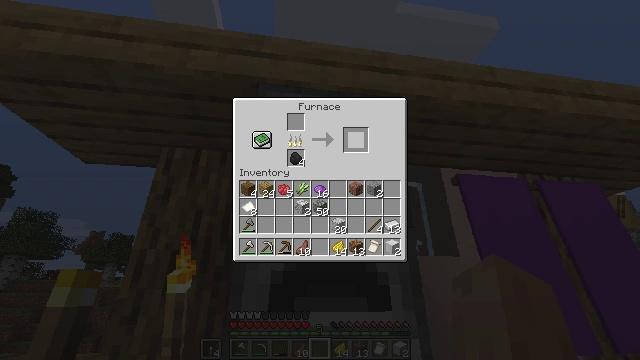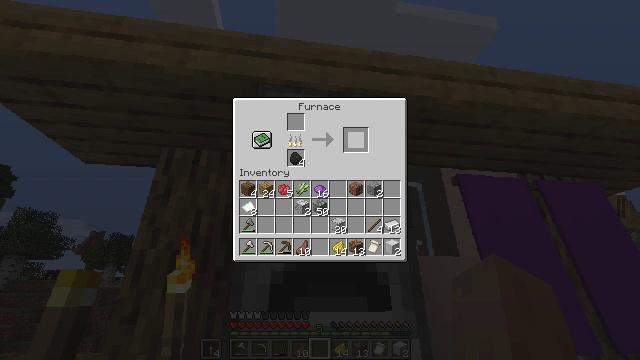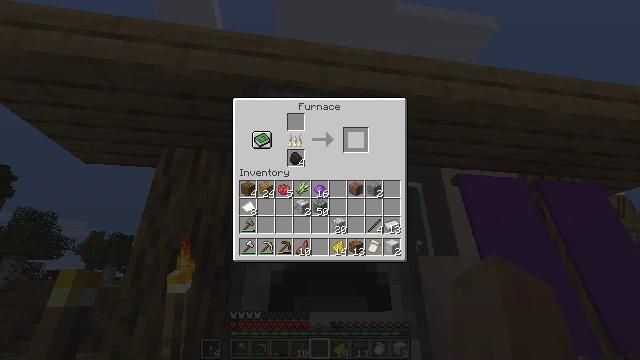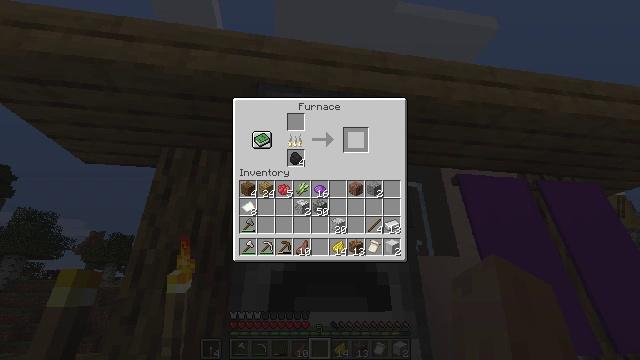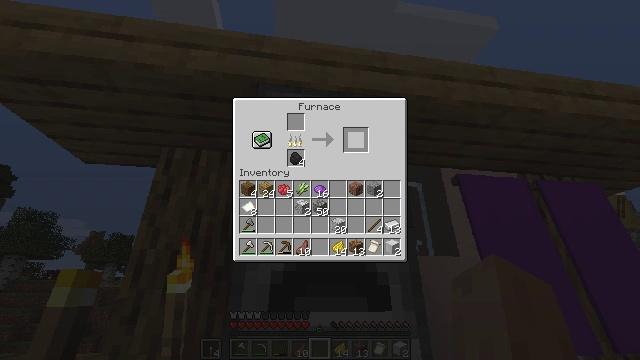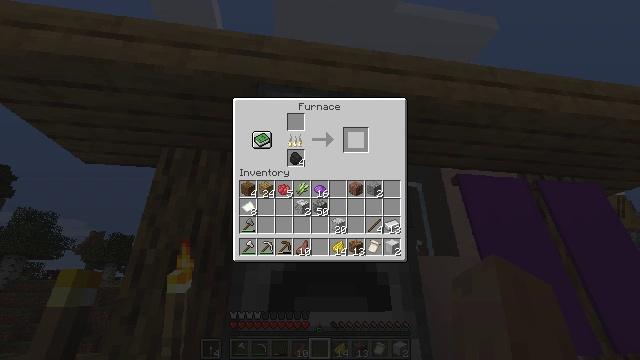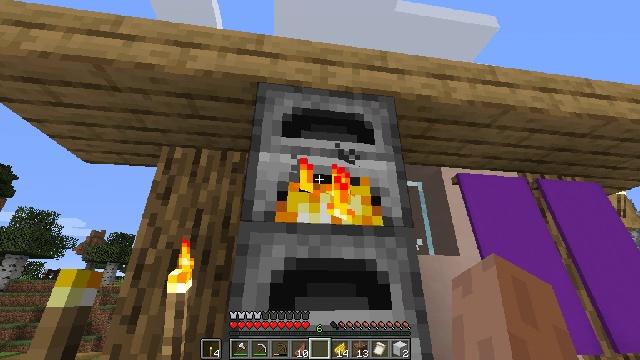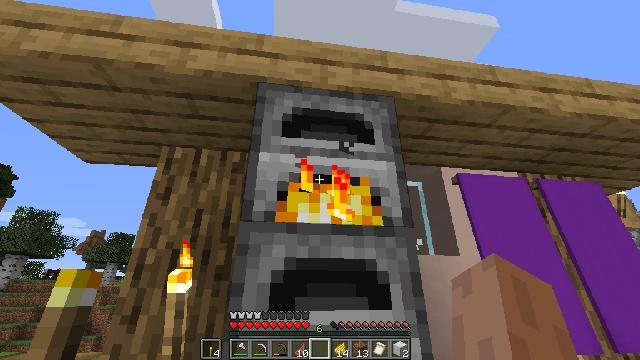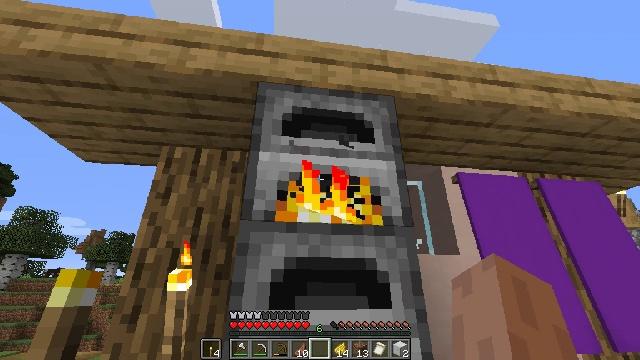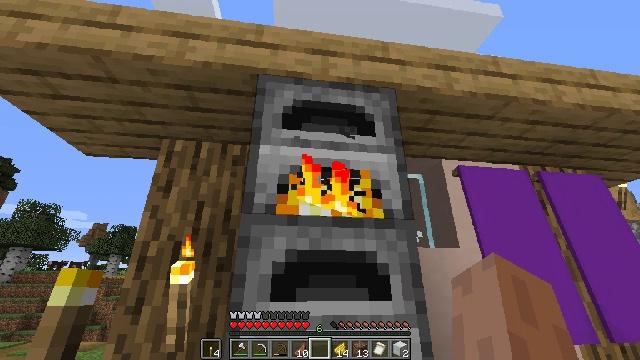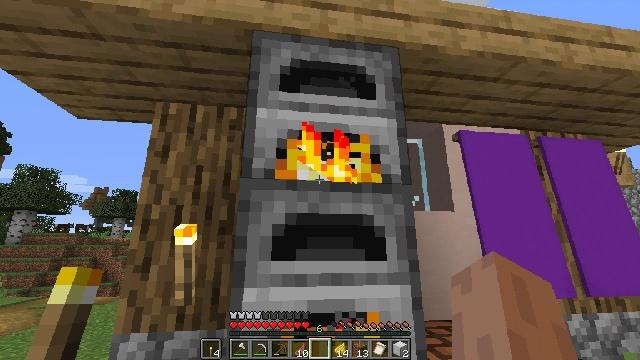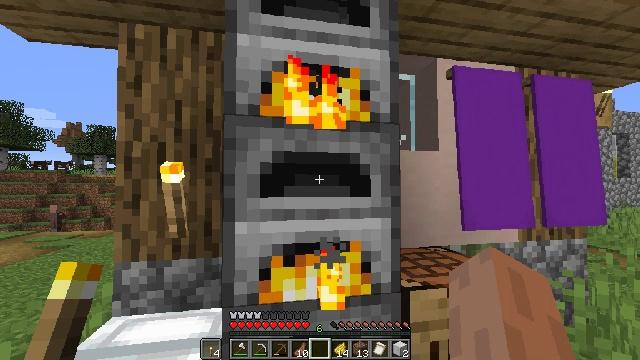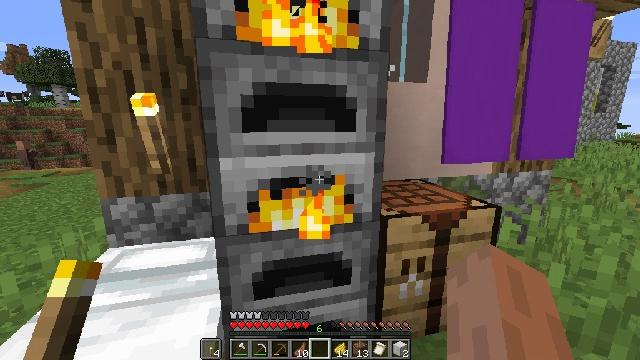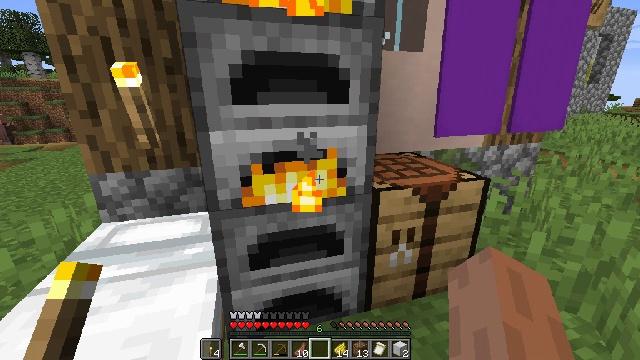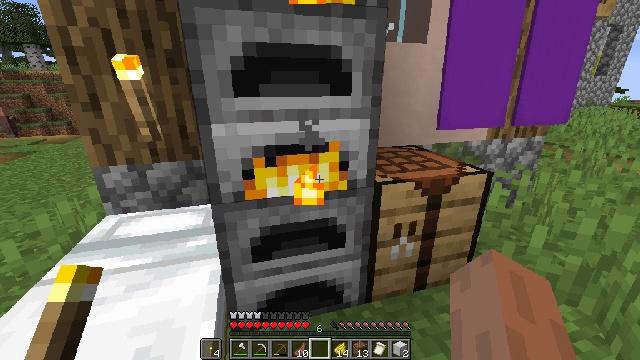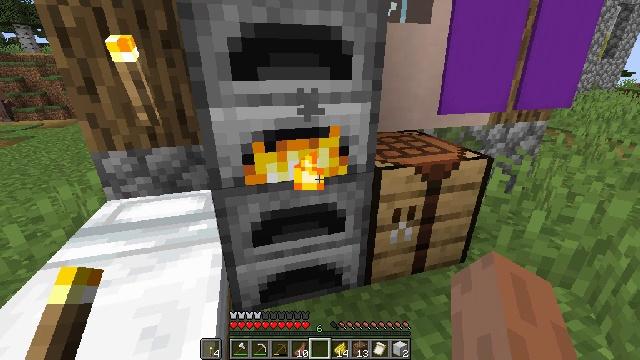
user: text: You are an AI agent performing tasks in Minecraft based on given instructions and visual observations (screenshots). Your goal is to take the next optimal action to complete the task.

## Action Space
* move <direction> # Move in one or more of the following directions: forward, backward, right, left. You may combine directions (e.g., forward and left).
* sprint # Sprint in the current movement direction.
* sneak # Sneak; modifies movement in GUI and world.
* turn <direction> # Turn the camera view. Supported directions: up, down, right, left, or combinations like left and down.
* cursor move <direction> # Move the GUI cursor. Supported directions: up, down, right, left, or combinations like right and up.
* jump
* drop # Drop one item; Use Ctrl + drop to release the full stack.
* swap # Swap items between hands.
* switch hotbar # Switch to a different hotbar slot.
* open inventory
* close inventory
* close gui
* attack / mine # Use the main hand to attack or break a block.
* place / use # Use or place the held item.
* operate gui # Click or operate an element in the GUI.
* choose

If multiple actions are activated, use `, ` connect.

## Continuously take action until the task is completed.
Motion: motion action
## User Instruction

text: Craft the iron block using nine iron ingots.
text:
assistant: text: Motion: open gui
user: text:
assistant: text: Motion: no_op
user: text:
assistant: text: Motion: no_op
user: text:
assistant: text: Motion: no_op
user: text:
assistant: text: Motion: no_op
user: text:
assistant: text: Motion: no_op
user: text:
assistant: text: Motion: close gui
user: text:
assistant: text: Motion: no_op
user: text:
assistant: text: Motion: turn down
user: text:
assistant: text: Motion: turn down
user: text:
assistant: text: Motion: turn right and down
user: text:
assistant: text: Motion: turn right and down
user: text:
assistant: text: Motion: turn right and down
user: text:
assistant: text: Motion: turn down
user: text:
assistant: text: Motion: turn down
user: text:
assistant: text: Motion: no_op
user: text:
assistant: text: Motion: no_op
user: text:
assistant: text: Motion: no_op
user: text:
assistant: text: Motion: no_op
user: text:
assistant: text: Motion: no_op
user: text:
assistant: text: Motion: no_op
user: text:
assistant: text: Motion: no_op
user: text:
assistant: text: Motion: turn left and up
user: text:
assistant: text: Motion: turn left and up
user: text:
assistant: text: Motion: turn left and up
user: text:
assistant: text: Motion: no_op
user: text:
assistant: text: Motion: no_op
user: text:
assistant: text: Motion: turn right and down
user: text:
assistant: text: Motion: turn right and down
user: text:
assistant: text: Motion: turn right and down